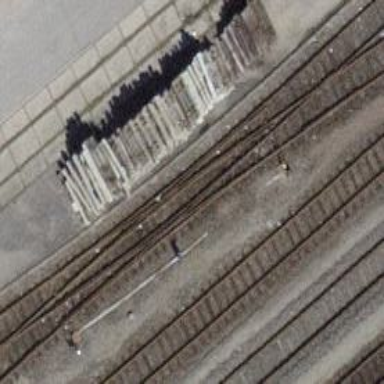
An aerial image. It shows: Single railway siding track.